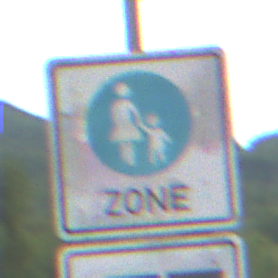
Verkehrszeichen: BeginnFussgaengerzone
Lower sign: MehrspurigeFahrzeugeFrei4
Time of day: Midday
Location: Outdoor (RoadRail)
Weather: PartlyCloudy
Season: NotSpecified
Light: Natural